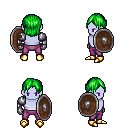
a pixel art fantasy rpg character, male body template, dark elf, purple skin, steel arm armor, magenta pants, green long bangs hairstyle, metal gloves, gold boots, shield, four views (front, back, left, right), 2x2 character sprite sheet, small pixel art, hard edges, no anti-aliasing